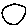
Label: circle